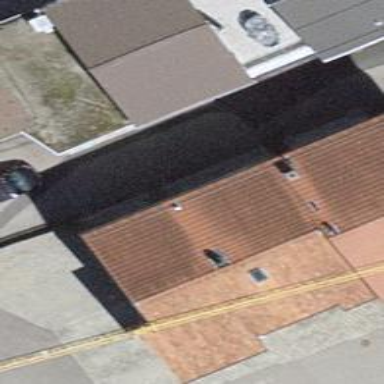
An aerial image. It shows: Car shop.